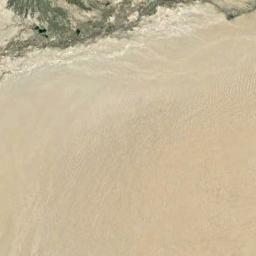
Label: desert